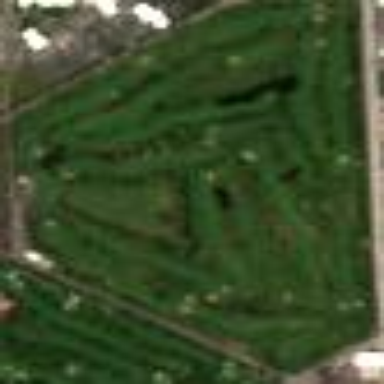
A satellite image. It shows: Golf course surrounded by greenery.